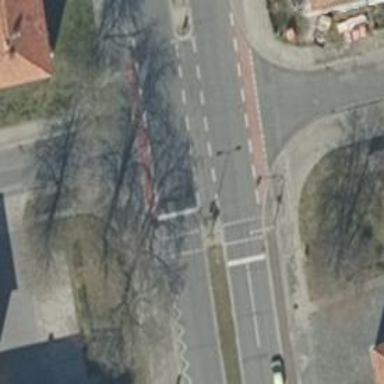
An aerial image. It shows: Road crossing with traffic signals.